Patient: sex F, age 74
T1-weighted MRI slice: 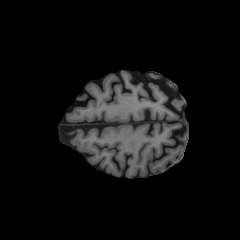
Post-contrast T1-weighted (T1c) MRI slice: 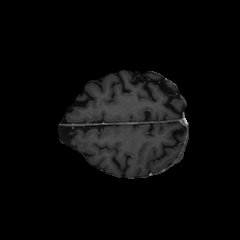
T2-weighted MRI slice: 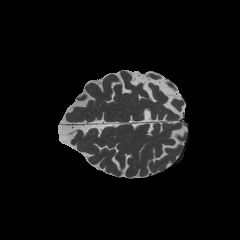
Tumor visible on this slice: no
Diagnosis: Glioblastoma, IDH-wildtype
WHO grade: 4